Question: I am trying to store the values of a deserialized object in the database. My deserialized object is according to the image I uploaded.
I tried to implement 'IEnumerable' and 'IEnumerator' interfaces so that I can make my class foreach accessible.
'''
public class Result:IEnumerable,IEnumerator
'''
But then there is exception coming with my deserialization process.

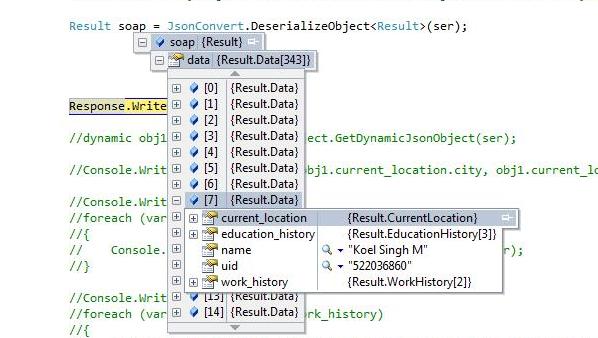
Answer: You could loop through the 'Result.data' property which is a collection:
'''
Result soap = JsonConvert.DeserializeObject<Result>(ser);
foreach (var item in soap.data)
{
... do something with each element of the data collection
}
'''